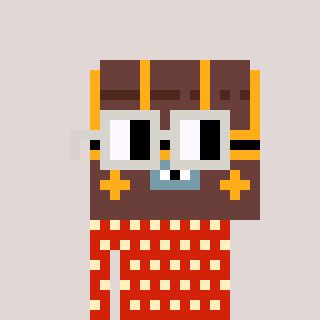
a pixel art character with square light gray glasses, a treasure chest-shaped head and a red-colored body on a warm background